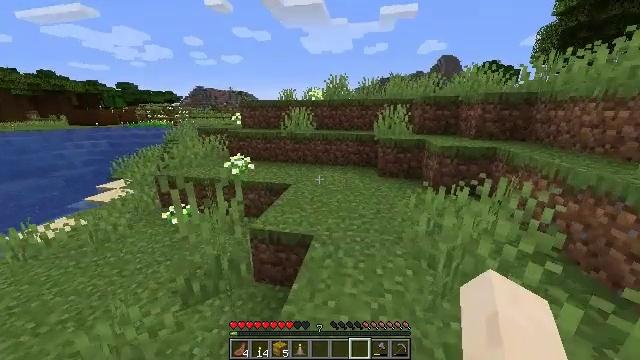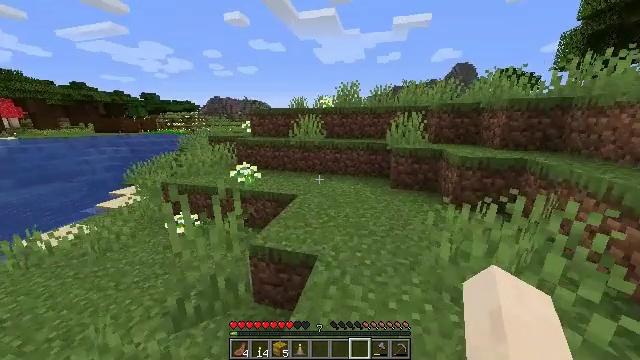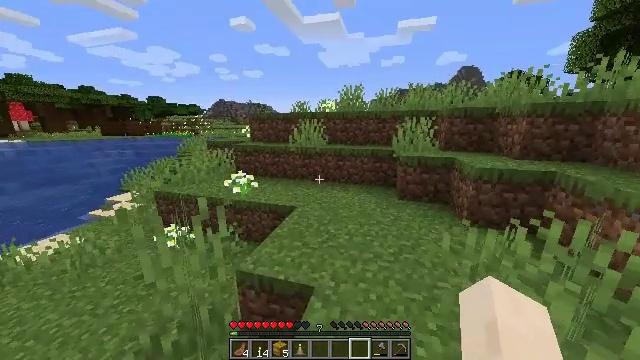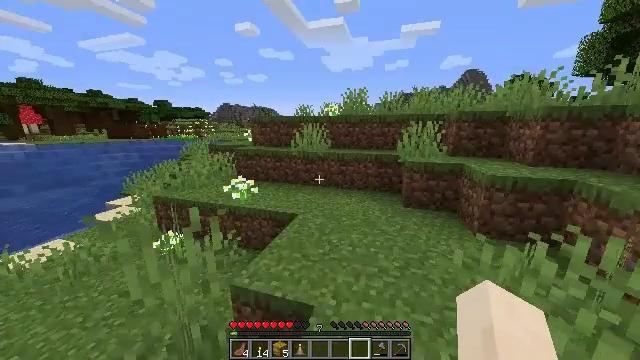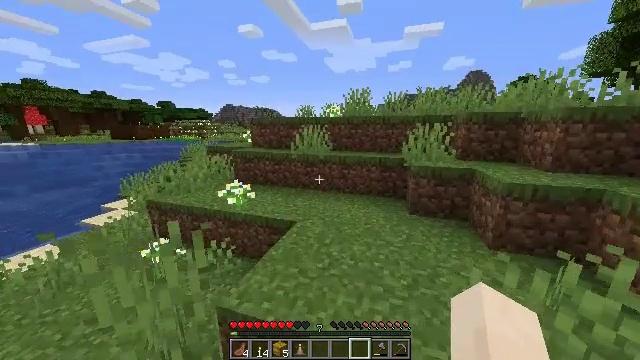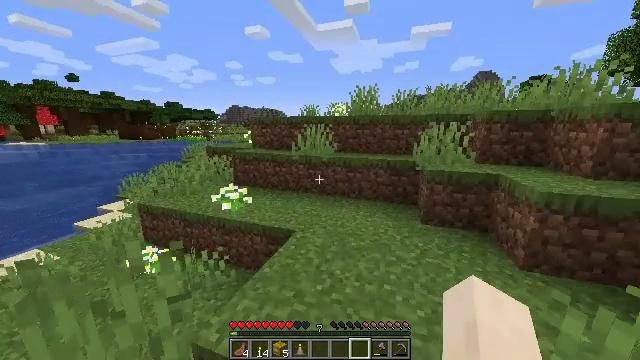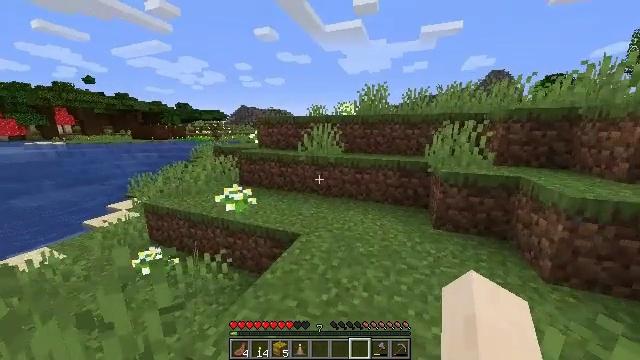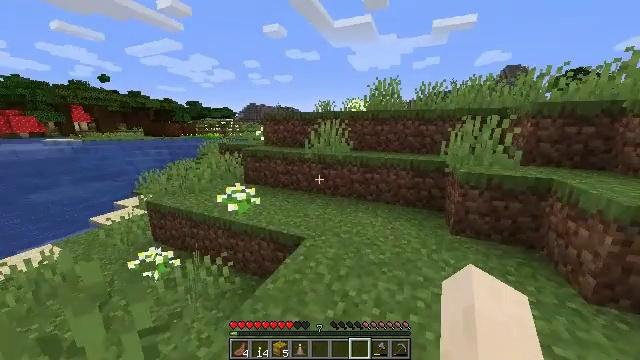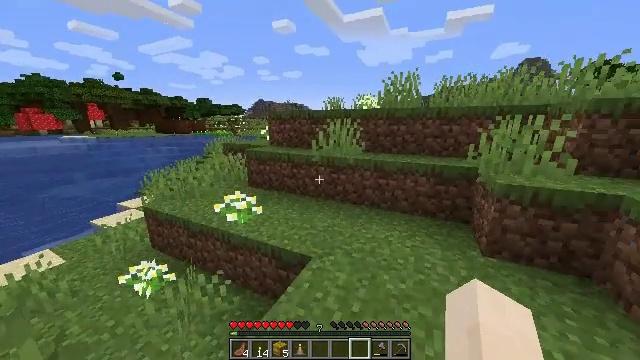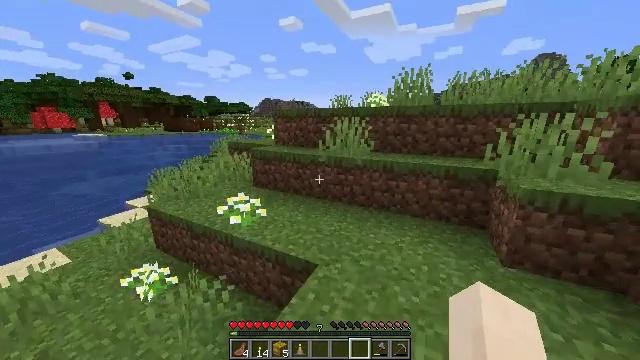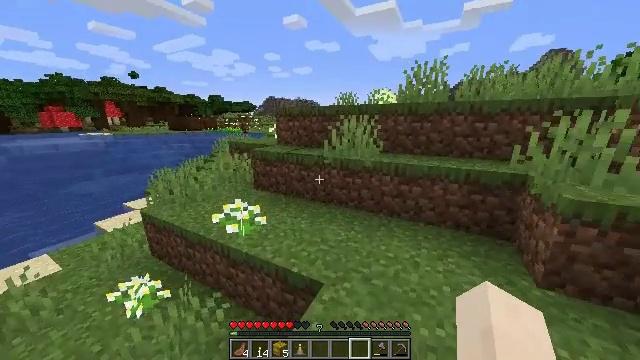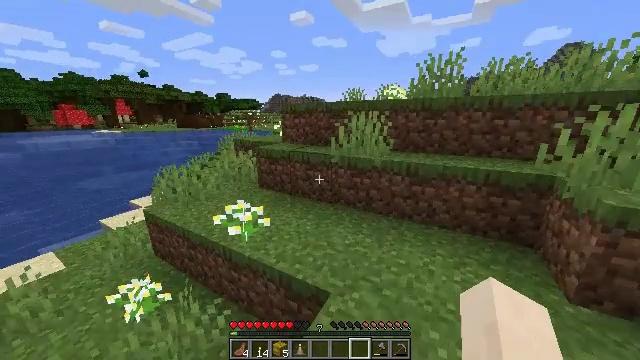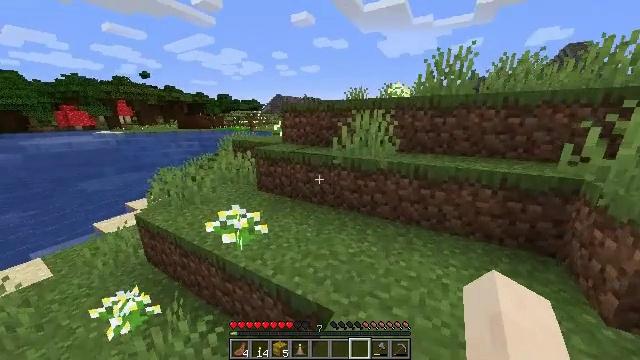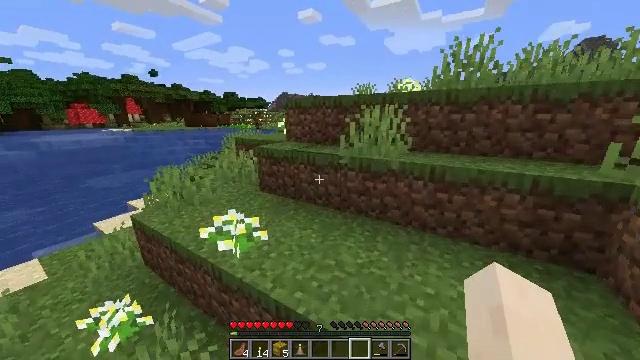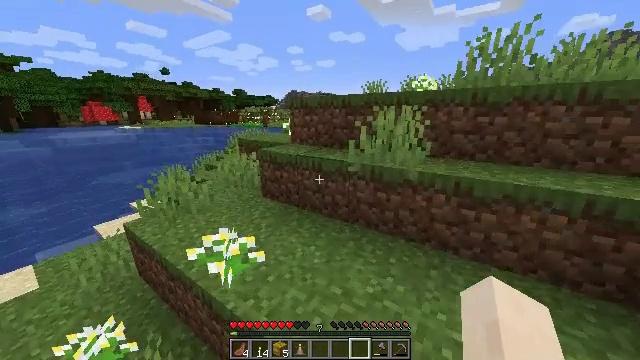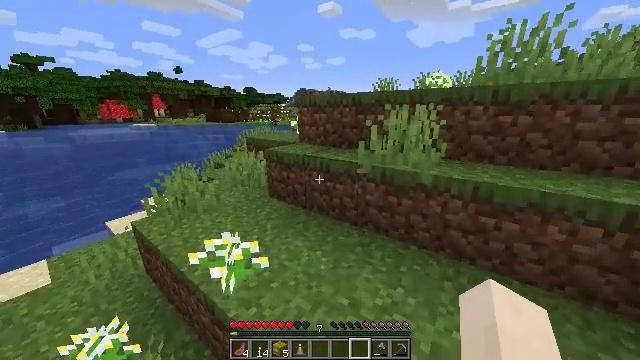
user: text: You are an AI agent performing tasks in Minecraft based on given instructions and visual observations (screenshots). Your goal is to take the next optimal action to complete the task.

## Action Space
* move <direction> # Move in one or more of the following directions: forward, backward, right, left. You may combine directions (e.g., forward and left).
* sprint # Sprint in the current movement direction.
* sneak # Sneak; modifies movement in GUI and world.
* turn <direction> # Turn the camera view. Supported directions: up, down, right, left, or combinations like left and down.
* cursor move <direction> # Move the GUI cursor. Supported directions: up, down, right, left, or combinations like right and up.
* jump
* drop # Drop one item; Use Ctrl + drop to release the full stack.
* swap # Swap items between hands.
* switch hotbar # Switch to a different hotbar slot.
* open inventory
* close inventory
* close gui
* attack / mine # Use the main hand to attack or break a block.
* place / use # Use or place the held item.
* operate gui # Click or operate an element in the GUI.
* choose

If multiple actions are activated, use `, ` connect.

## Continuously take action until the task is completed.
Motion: motion action
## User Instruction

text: Turn dark oak planks into a dark oak pressure plate.
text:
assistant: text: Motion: move forward, sprint, turn left and up
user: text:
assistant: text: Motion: move forward, sprint, turn left and up
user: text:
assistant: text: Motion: move forward, sprint
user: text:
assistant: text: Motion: move forward, sprint
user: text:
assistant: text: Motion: move forward, sprint, turn left
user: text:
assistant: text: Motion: move forward, sprint, turn left
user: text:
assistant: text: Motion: move forward, sprint, turn left
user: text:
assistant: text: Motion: move forward, sprint, turn left
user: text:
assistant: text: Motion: move forward, sprint, turn left
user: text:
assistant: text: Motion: move forward, sprint, turn left
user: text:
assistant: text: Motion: move forward, sprint, turn left
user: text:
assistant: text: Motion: move forward, sprint
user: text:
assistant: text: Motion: move forward, sprint, turn left
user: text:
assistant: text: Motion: move forward, sprint, turn left
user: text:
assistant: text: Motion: move forward, sprint, turn left
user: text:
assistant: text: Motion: move forward, sprint, turn left
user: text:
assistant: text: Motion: move forward, sprint, turn left
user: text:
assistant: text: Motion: move forward, sprint, turn left
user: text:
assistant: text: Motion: move forward, sprint, turn left
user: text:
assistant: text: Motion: move forward, sprint, turn left, jump
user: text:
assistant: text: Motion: move forward, sprint, jump
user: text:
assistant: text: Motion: move forward, sprint, turn left and down, jump
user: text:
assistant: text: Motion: move forward, sprint, turn left, jump
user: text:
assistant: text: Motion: move forward, sprint, jump
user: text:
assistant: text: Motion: move forward, sprint, turn left, jump
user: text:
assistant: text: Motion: move forward, sprint, turn left, jump
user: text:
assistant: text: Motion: move forward, sprint, turn left, jump
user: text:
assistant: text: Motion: move forward, sprint, turn left and up, jump
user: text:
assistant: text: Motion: move forward, sprint, turn left and up, jump
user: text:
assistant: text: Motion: move forward, sprint, jump